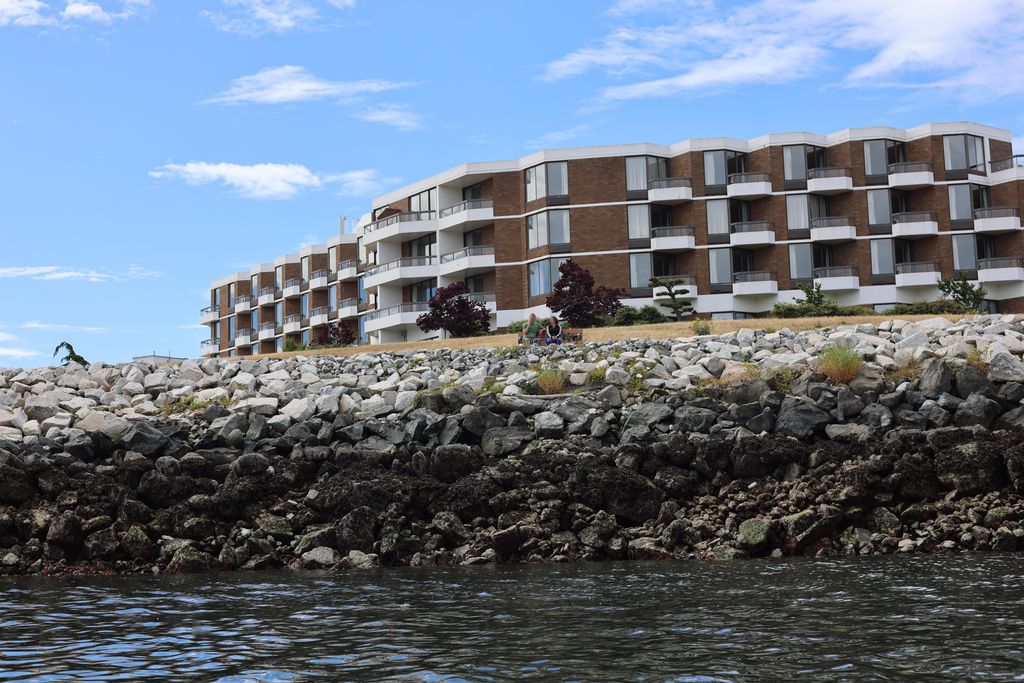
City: victoria